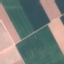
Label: AnnualCrop